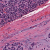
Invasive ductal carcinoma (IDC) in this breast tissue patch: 1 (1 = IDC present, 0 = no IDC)